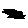
Label: line